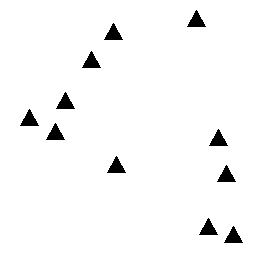
Squares: 0
Triangles: 11
Stars: 0
Total shapes: 11